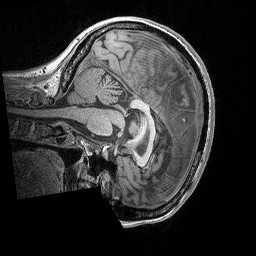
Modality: T1w
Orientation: sagittal
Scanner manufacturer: siemens
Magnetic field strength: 3 T
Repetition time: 2.3 s
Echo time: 0.00298 s